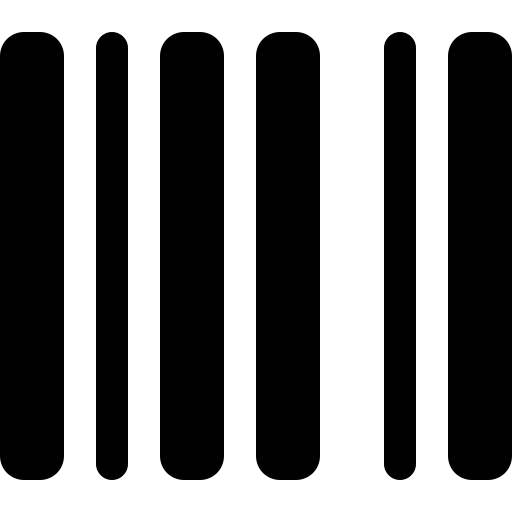
Tags: icon, FontAwesome, fa-icon, solid, barcode